Question:
## Model
'''
Ext.define('XXX.User', {
extend: 'Ext.data.Model',
fields: [
'name',
'email',
'nick',
'mobile',
{ name: 'create_time', type: 'date', dateFormat: 'Y-m-d H:i:s' }
]
});
'''
## Ajax Response
'''
{
"error": "",
"errno": 0,
"success": true,
"message": "Operation performed successfully",
"data": [{
"nick": "muquaddim1",
"name": "Muquaddim One",
"id": "141",
"mobile": "<PHONE>***",
"email": "muquaddim+1@example.com",
"create_time": "2012-02-26 14:58:29"
}]
}
'''
## Store
'''
var user_store = Ext.create('Ext.data.Store', {
// destroy the store if the grid is destroyed
autoDestroy: true,
autoLoad: true,
model: 'XXX.User',
sotreId: 'user-store',
proxy: {
type: 'ajax',
url : 'proxy/user'
},
sorters: [{
property: 'create_time',
direction: 'ASC'
}]
});
'''
## Grid
'''
var user_grid = Ext.create('Ext.grid.Panel', {
title: 'List of Users',
store: user_store,
columns: [{
header: 'Nick',
dataIndex: 'nick',
editor: {
allowBlank: false
}
}, {
header: 'Name',
dataIndex: 'name',
flex: 1,
editor: {
allowBlank: false
}
}, {
header: 'Email',
dataIndex: 'email',
width: 160,
editor: {
allowBlank: false,
vtype: 'email'
}
}, {
header: 'Mobile',
dataIndex: 'mobile',
width: 100,
editor: {
allowBlank: false
}
}, {
xtype: 'datecolumn',
header: 'Join Date',
dataIndex: 'create_time',
width: 90,
editor: {
xtype: 'datefield',
allowBlank: false,
format: 'Y-m-d H:i:s',
maxValue: Ext.Date.format(new Date(), 'Y-m-d H:i:s')
}
}]
});
'''
## Panel
'''
var users = Ext.create('Ext.panel.Panel', {
title: 'Users',
id: 'user_panel',
items:[user_grid]
});
'''
I am using ExtJS 4.0.7. I modified the code found in Example. Example code works fine. But it does not work. What am I missing here?
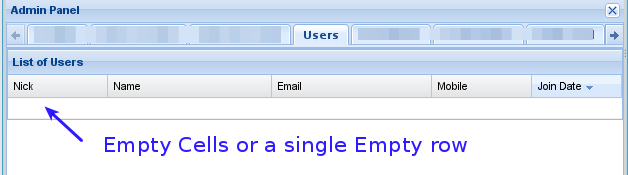
Answer: Since your data is nested in your response you need to configure a reader in your store's proxy. Try setting up your proxy like this:
'''
proxy: {
type: 'ajax',
url : 'proxy/user'
reader: {
type: 'json',
root: 'data'
}
}
'''